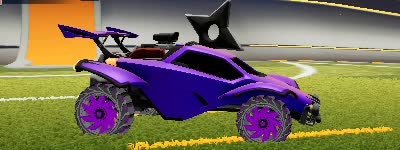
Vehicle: octane